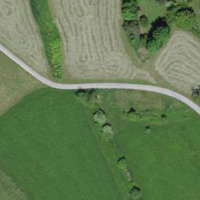
EUNIS habitat code: 24
Species observed at this site:
Prunus padus
Equisetum telmateia